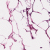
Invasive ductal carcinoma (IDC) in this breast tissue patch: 0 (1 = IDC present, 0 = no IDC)